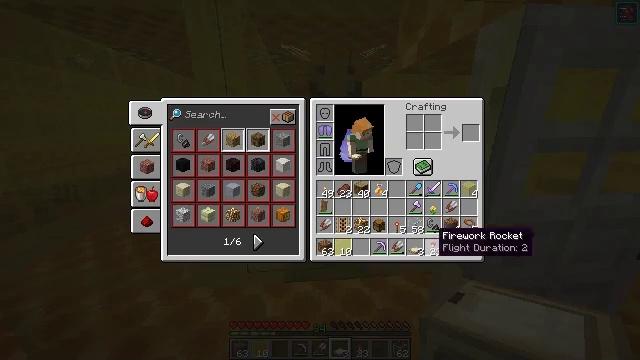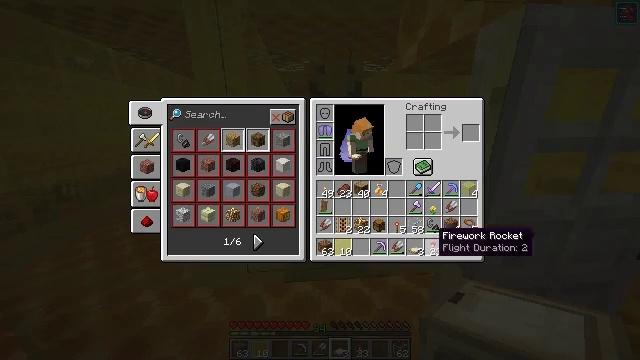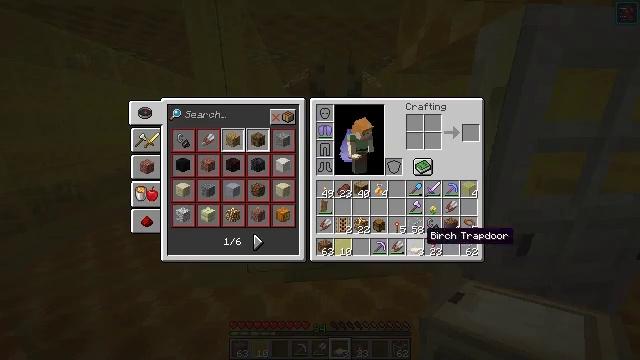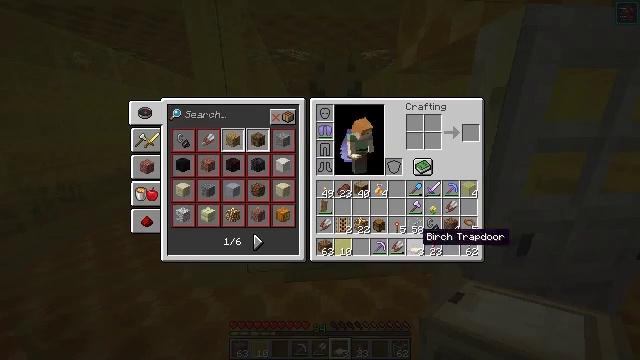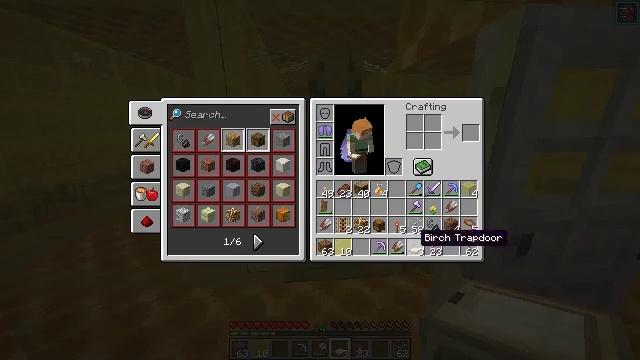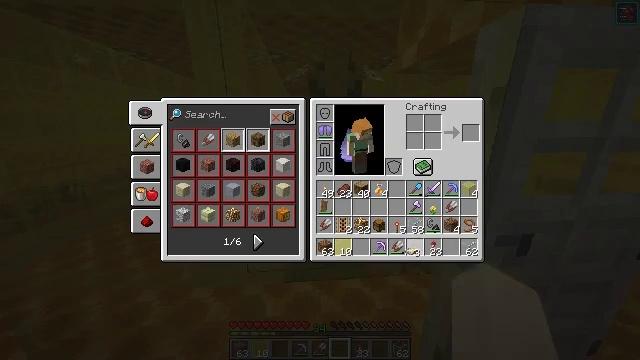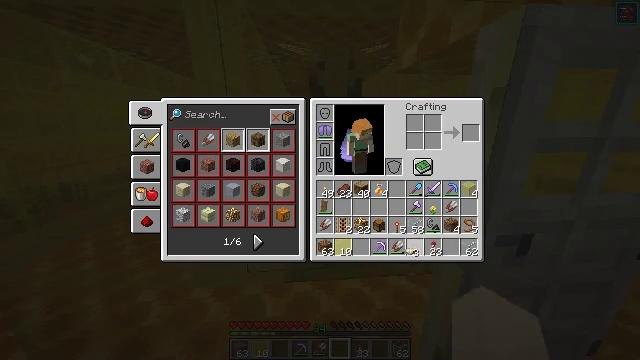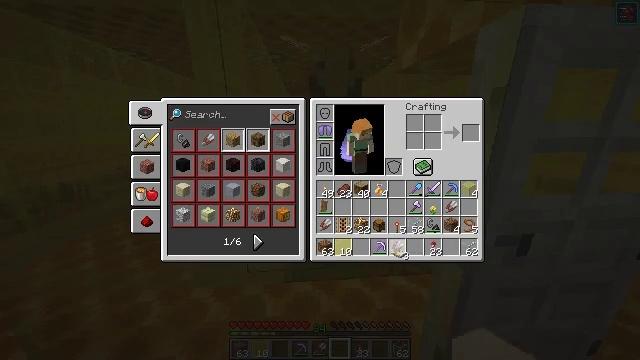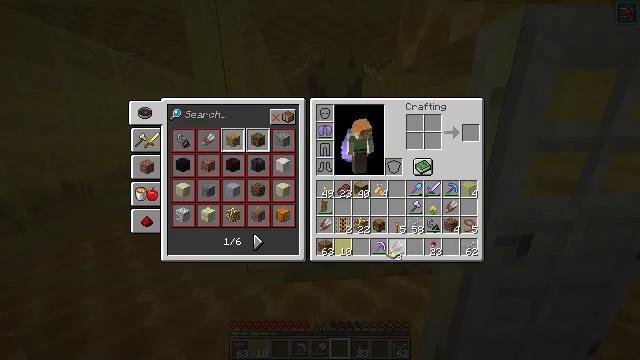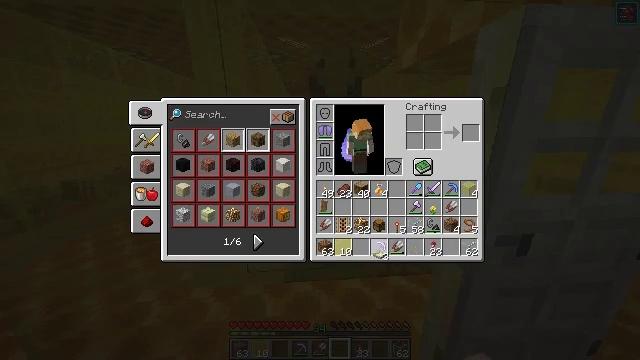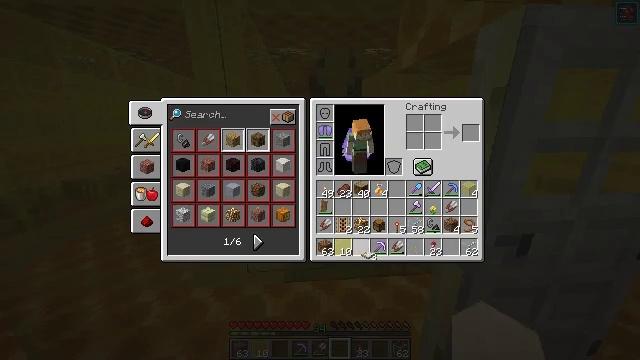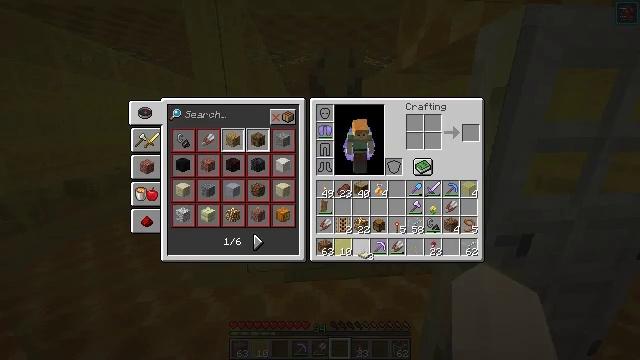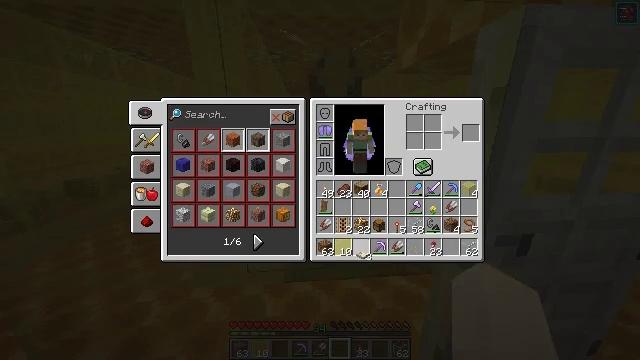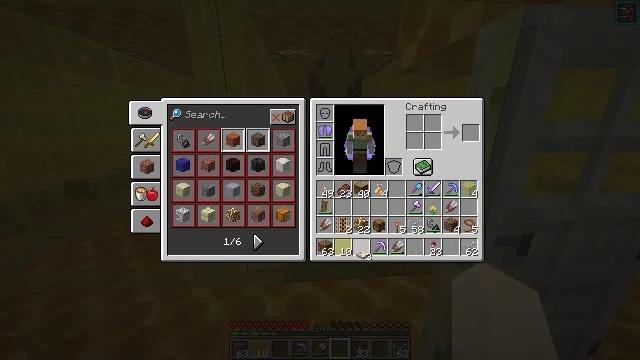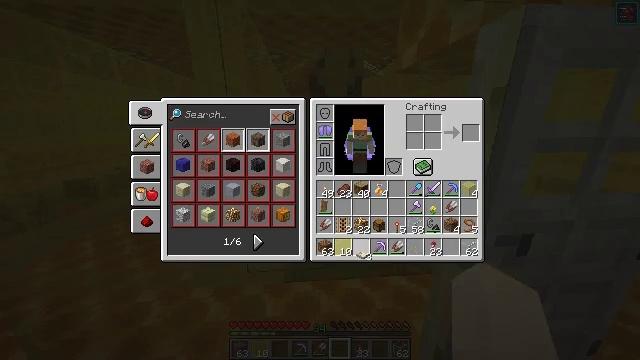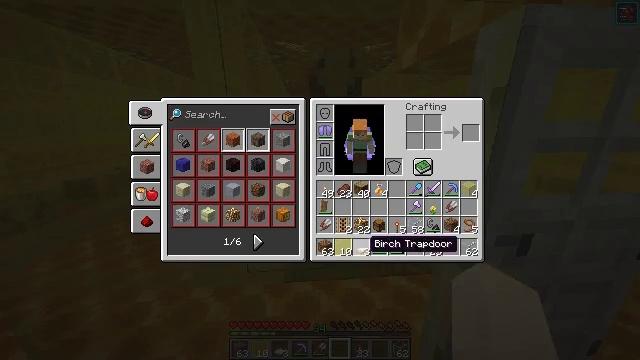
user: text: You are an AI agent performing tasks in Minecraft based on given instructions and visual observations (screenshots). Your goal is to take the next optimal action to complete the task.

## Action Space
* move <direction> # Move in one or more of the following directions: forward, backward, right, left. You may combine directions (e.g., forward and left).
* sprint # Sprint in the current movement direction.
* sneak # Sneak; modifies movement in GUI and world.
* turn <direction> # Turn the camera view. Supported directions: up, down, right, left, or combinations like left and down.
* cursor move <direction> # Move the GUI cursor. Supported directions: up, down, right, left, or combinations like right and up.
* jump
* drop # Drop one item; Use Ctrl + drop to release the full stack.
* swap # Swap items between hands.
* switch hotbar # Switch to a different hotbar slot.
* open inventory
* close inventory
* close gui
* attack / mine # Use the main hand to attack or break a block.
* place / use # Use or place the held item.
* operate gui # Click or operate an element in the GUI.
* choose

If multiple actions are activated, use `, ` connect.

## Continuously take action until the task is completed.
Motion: motion action
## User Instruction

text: Smash the yellow stained glass to add it to your inventory.
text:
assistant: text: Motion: no_op
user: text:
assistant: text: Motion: cursor move left
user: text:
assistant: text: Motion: no_op
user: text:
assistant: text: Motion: no_op
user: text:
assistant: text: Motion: operate gui
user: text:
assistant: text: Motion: operate gui
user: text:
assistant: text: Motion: cursor move left
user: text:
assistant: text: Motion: no_op
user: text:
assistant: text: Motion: cursor move left
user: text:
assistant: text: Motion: cursor move left
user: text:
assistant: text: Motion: no_op
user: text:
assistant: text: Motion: no_op
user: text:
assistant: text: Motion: operate gui
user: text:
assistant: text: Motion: operate gui
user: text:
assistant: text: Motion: no_op
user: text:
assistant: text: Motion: no_op
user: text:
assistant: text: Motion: no_op
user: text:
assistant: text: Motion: no_op
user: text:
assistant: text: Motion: no_op
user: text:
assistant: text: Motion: close gui
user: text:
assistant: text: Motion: no_op
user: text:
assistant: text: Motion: no_op
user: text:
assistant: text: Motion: no_op
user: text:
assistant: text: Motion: no_op
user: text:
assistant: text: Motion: no_op
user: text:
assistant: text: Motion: no_op
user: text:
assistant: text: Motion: no_op
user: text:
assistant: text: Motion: no_op
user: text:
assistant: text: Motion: no_op
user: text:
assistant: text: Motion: no_op